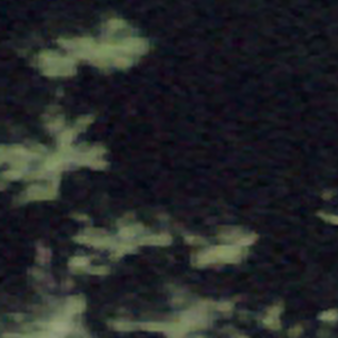
Label: other